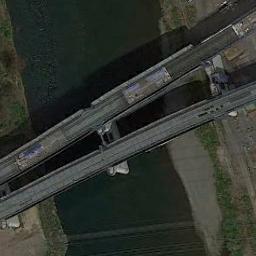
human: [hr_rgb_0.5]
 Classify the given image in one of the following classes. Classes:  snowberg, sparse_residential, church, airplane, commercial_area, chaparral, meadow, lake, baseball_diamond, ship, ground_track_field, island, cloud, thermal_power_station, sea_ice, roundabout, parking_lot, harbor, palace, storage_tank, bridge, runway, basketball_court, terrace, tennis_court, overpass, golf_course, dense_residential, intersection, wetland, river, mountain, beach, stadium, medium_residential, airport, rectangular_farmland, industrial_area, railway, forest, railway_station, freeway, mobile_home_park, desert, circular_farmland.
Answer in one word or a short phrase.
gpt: bridge